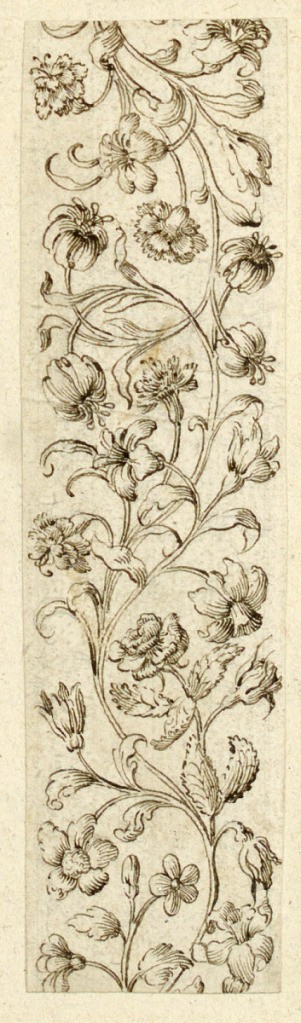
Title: Necklace design: Project for a rincauex to be engraved on metal
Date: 16th century
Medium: Black chalk, pen and ink on paper
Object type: Drawing
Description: Necklace design: Project for a rincauex to be engraved on metal.